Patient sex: M
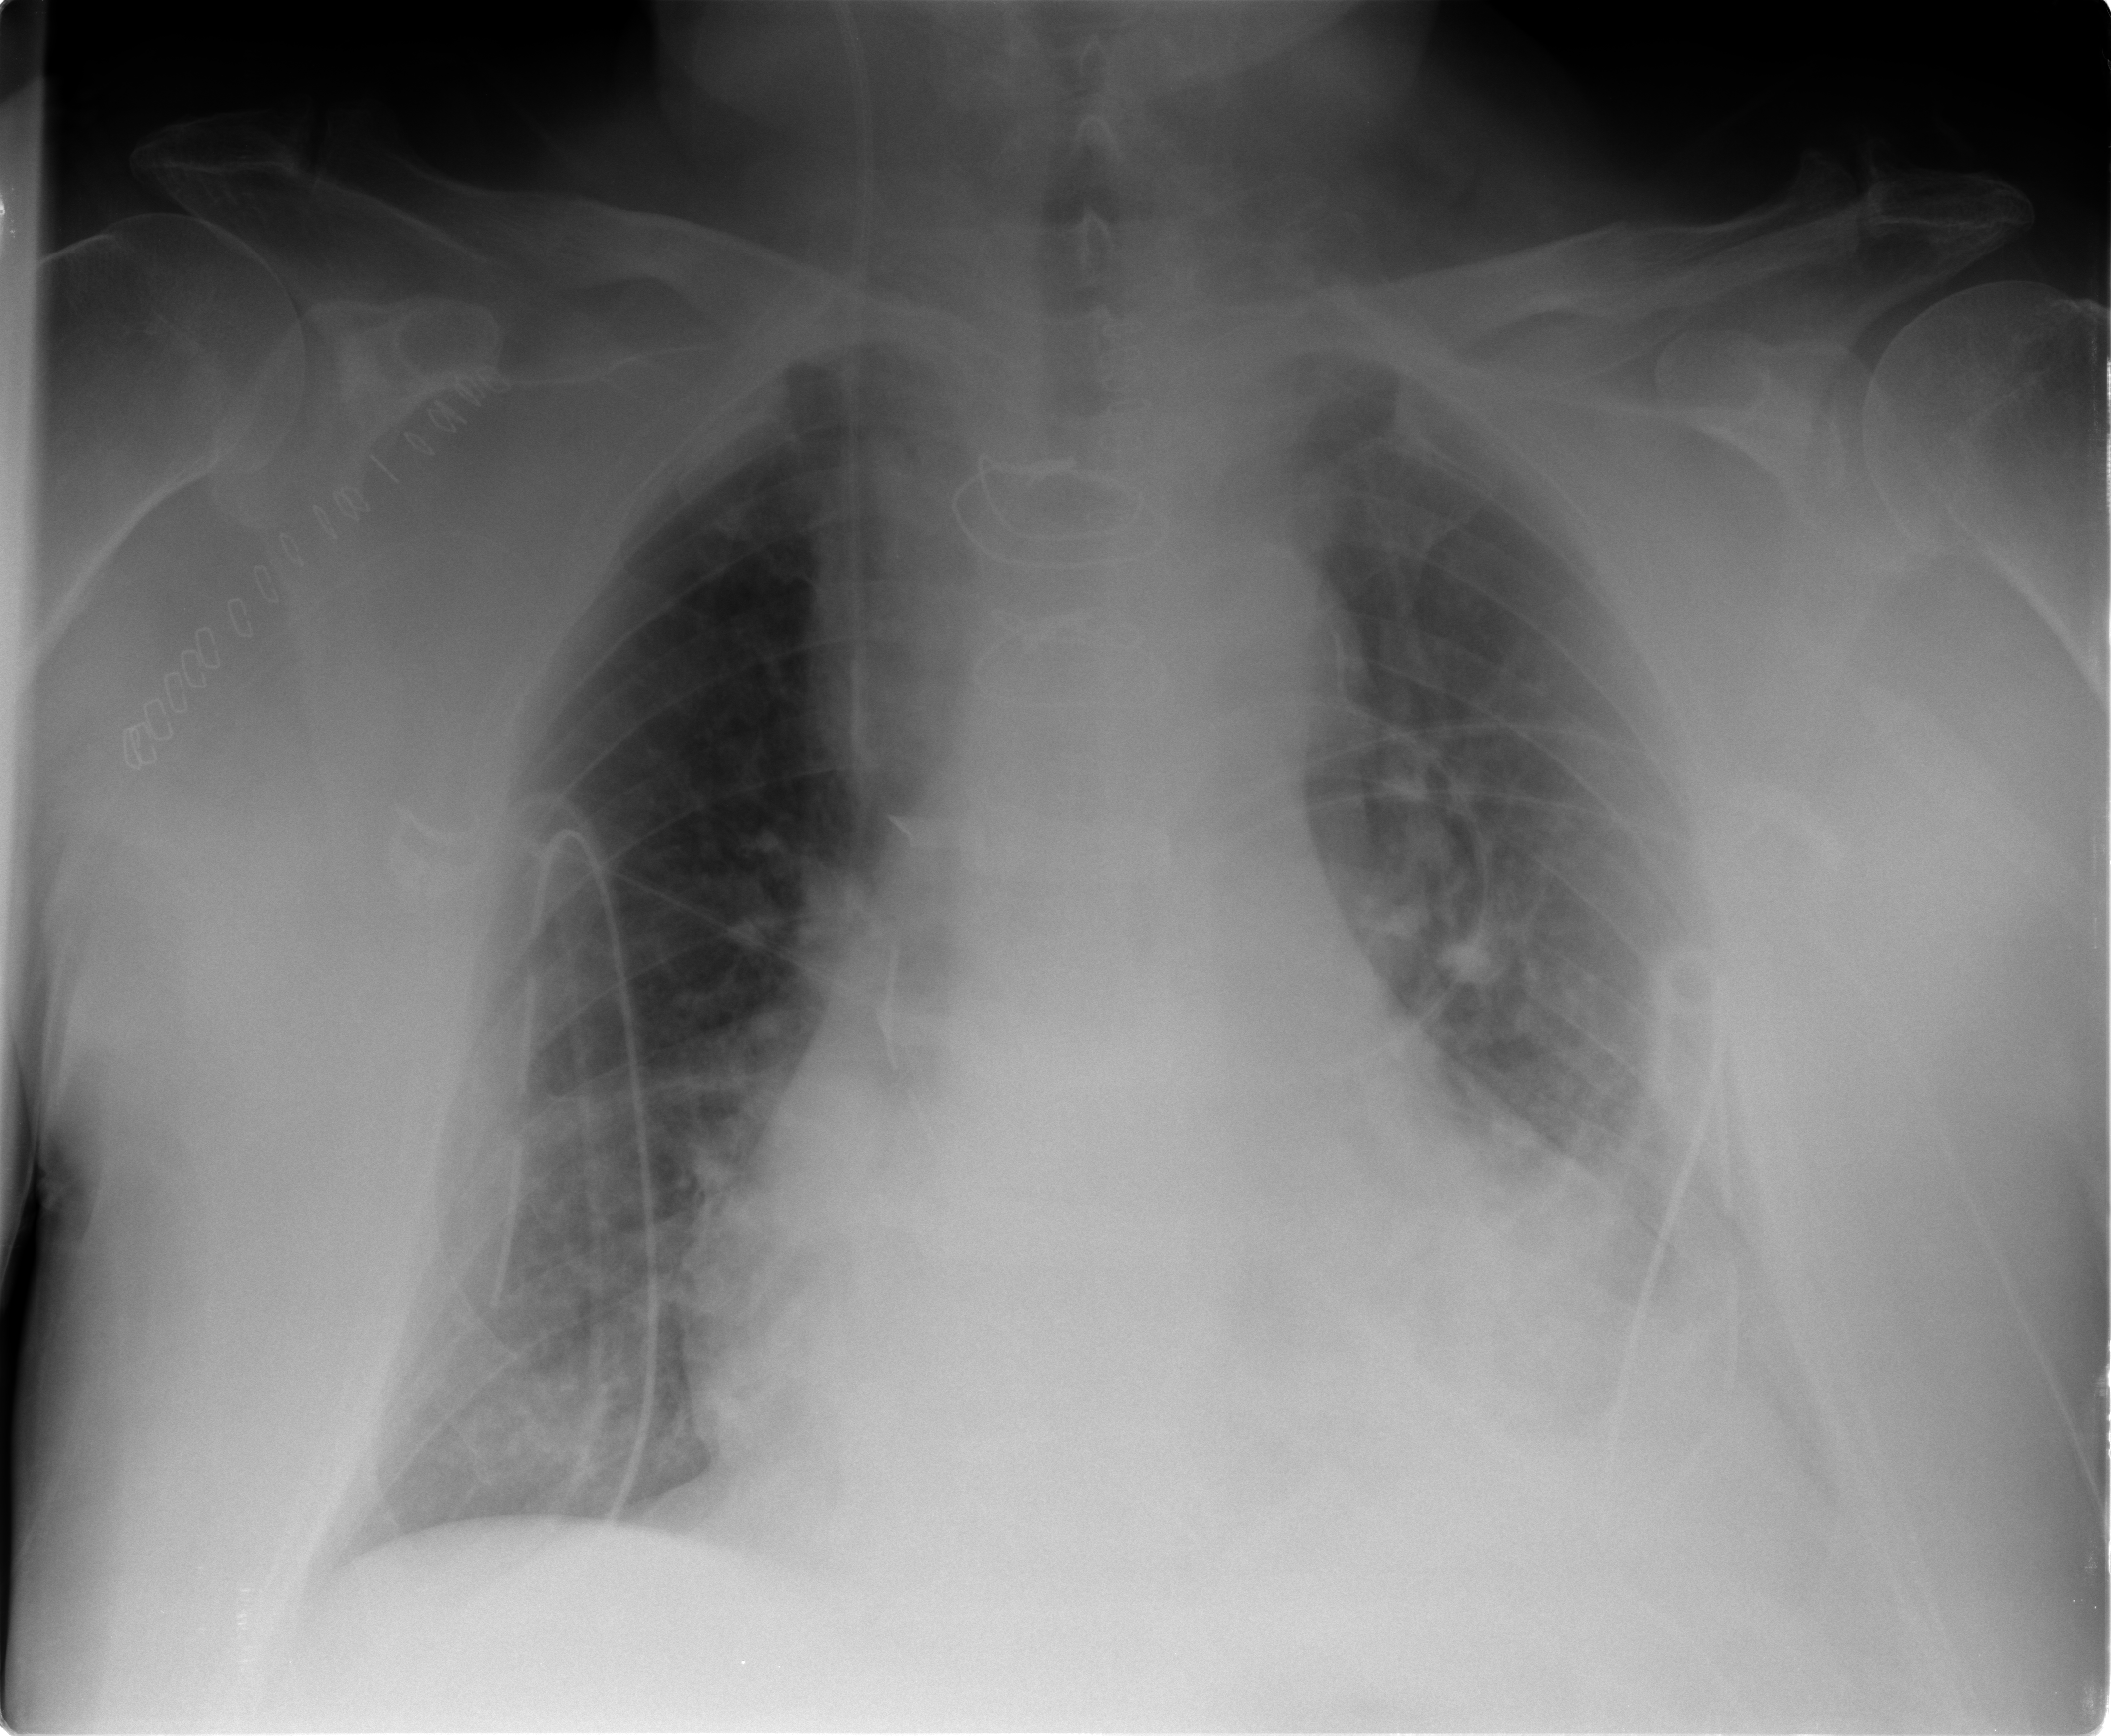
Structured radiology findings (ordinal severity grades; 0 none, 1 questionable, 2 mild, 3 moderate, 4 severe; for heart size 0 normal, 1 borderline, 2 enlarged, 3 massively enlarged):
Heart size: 2
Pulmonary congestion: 2
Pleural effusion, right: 0
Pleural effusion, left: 2
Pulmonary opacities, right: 0
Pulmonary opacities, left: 0
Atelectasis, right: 0
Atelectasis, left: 2